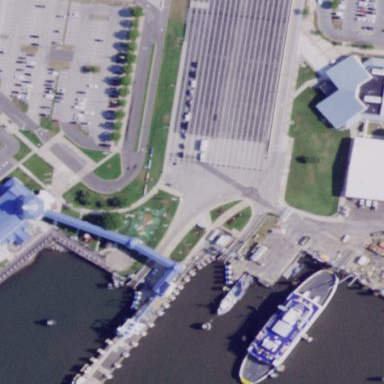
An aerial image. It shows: Building serving as ferry terminal station.